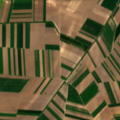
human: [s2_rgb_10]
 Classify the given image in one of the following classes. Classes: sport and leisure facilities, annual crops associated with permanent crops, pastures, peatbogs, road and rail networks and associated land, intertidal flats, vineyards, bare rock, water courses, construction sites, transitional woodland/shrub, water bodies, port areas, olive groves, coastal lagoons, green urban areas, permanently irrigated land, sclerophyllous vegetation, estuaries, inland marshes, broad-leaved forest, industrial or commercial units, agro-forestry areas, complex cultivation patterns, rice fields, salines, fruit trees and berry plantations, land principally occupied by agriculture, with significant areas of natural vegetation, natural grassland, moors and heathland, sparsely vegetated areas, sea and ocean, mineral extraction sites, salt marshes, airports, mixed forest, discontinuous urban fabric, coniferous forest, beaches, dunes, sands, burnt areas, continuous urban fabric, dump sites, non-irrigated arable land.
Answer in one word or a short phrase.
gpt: non-irrigated arable land